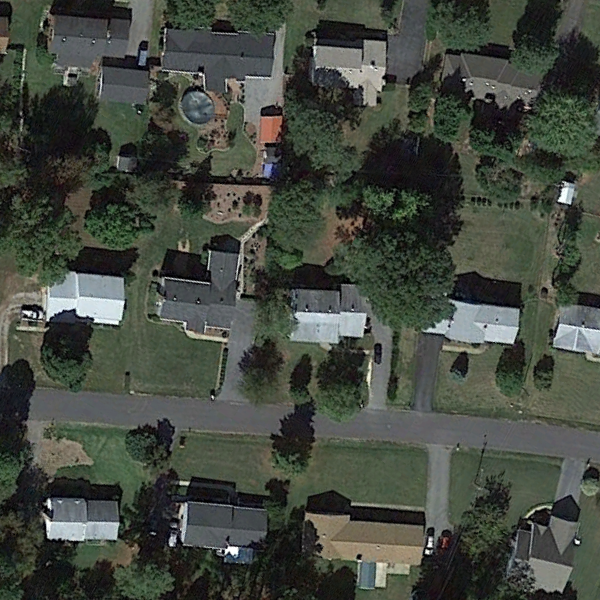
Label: MediumResidential